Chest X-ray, PA view. Patient: 41 years old, sex M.
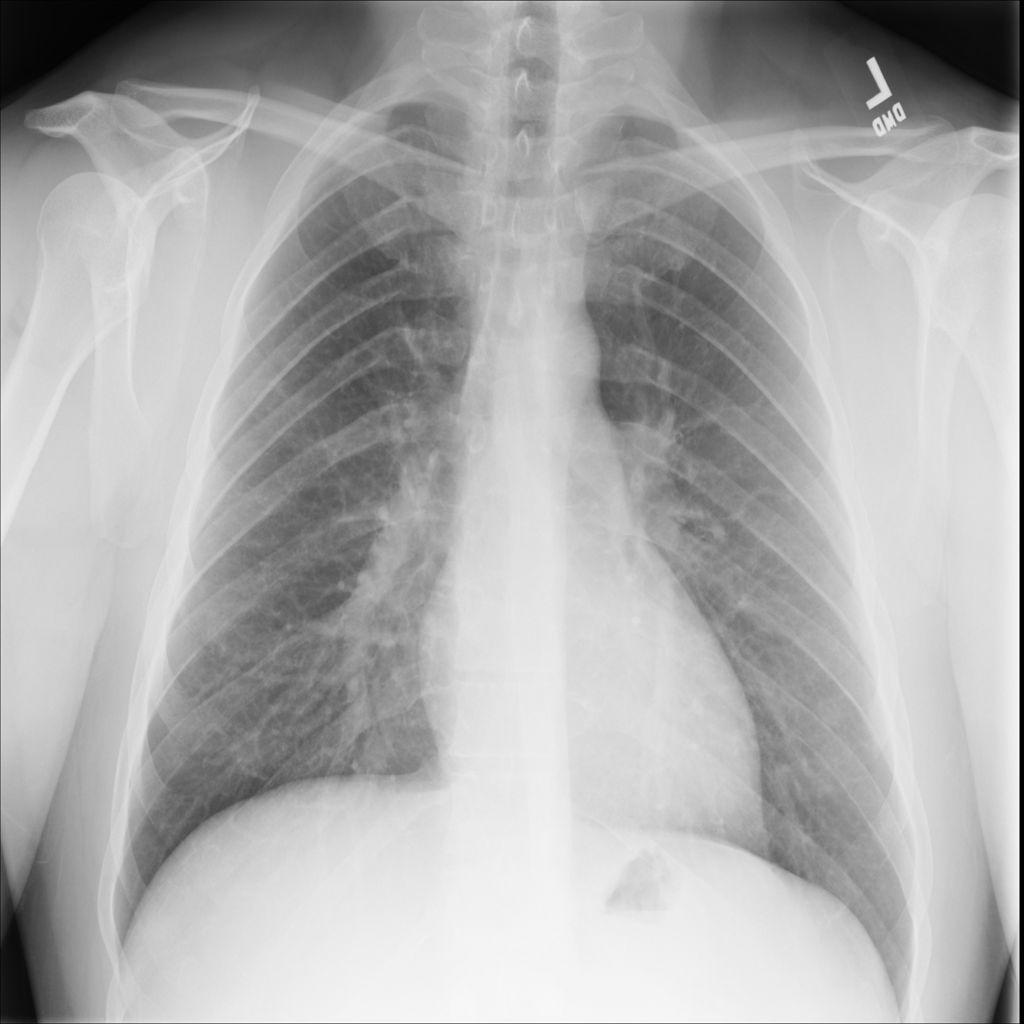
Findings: No Finding